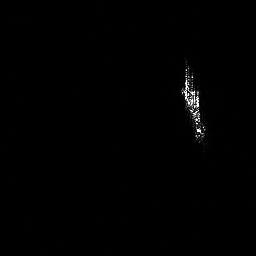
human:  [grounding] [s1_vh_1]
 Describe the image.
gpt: In the satellite image, there is  <ref>1 large ship </ref> <box>[[69, 22, 79, 55, 0]]</box> located at right.